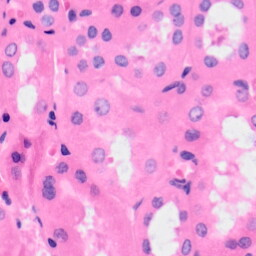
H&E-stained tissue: Kidney